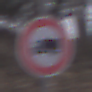
Verkehrszeichen: VerbotFuerKraftfahrzeugeUeberDreiKommaFuenfTonnen
Umgebung: Outdoor, Nature
Tageszeit: Midday
Wetter: Overcast
Licht: Natural
Jahreszeit: Autumn
Kontrast: LowContrast